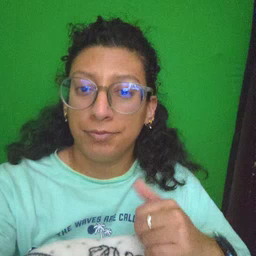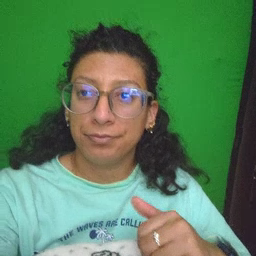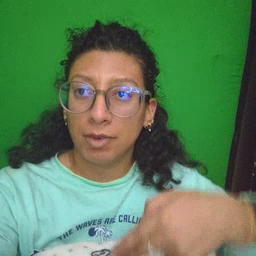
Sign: high